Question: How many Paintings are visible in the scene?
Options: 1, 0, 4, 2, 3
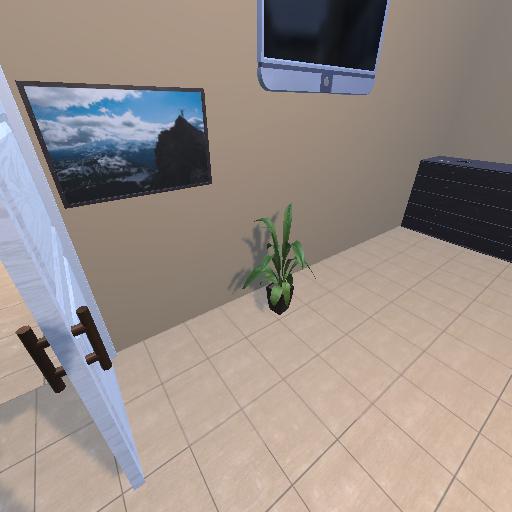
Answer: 1